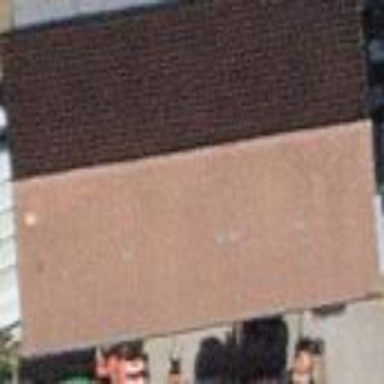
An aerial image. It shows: Gabled roof on farm auxiliary building.